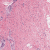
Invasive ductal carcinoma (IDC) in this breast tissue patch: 0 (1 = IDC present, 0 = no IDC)